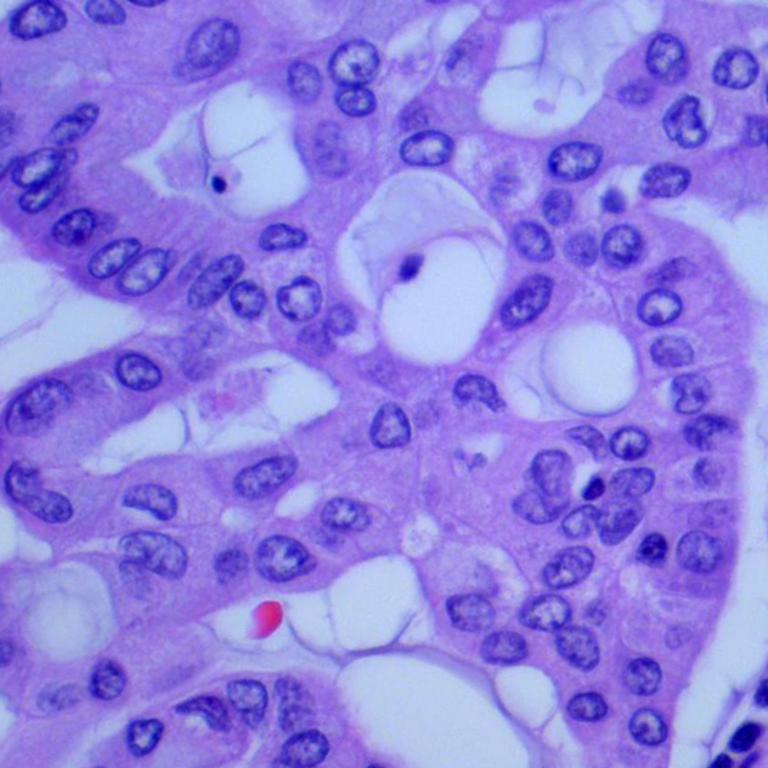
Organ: lung
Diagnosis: adenocarcinomas